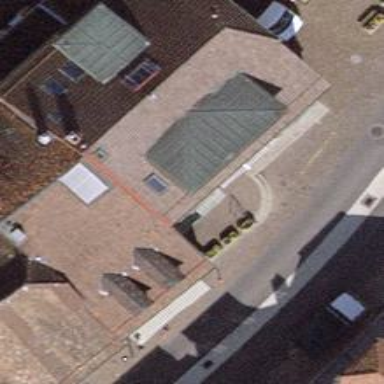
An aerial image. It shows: Convenience shop.